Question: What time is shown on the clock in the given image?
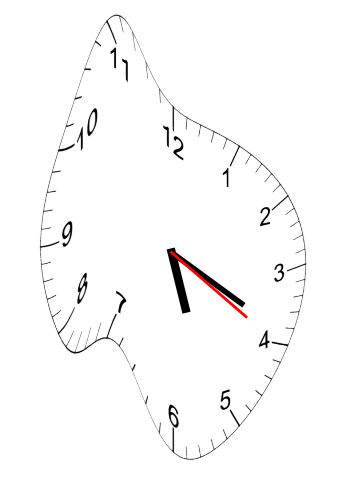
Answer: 05:19:20